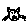
Label: cat